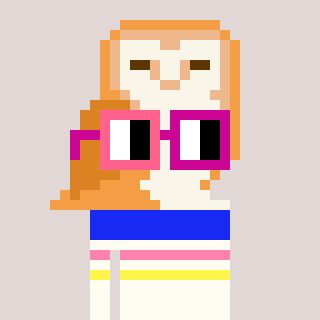
a pixel art character with square pink and red glasses, a owl-shaped head and a grayscale-colored body on a warm background